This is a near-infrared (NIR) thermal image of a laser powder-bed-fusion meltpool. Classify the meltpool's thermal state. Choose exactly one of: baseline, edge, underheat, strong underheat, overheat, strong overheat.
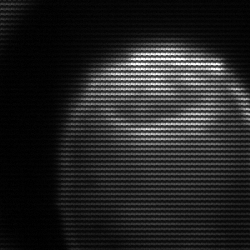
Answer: edge